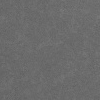
Atmospheric dust classification: dusty